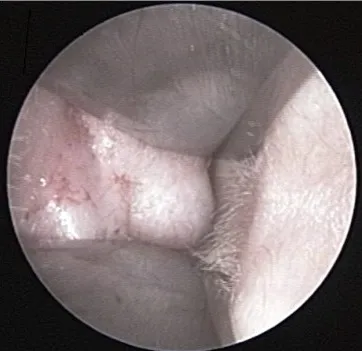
Photographic image of the apocrine hidrocystoma inside the auricular canal with the use of a rigid 0. 6-cm endoscope.
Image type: endoscopy (arthroscopy)